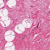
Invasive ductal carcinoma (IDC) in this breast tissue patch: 0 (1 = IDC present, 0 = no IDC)